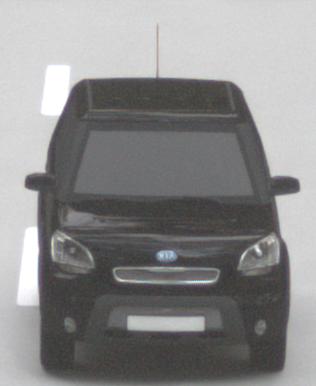
Make: KIA
Model: Soul 1.6
Detailed model: Soul (AM)
Model produced from: 2009/02
Model produced until: 2009/11
Doors: 5
Color: black
Road condition: dry road
Daytime: sunrise or sunset
Contrast: medium contrast